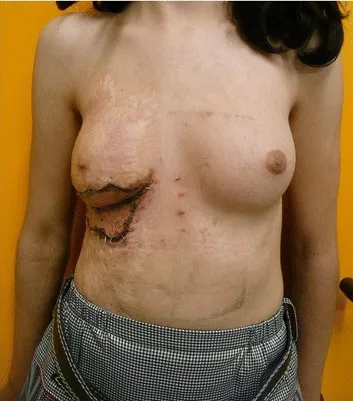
After putting the skin graft above the Integra (second operation).
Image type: medical_photograph (other_medical_photograph)